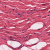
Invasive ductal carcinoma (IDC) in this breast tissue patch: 0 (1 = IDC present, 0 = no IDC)